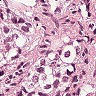
Metastatic tissue present: yes